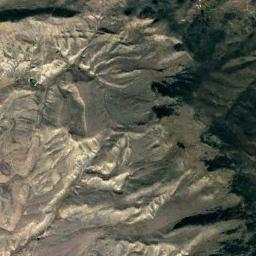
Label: mountain